Question: I add a height layout constraint in code to my UICollectionViewCell subclass that sets the height based on the length of the text. <URL> I can post the code for the height calculations but I don't think that's the problem because it works perfectly for the first 4 cells, but then crashes on the 5th cell.
'''
@property (weak, nonatomic) UILabel *name;
'''
This is how I create the constraint.
'''
NSLayoutConstraint *labelHeightContraint = [NSLayoutConstraint constraintWithItem:self.name attribute:NSLayoutAttributeHeight relatedBy:NSLayoutRelationEqual toItem:nil attribute:NSLayoutAttributeNotAnAttribute multiplier:1.0f constant:labelSize.height];
[self.name addConstraint:labelHeightContraint];
'''
And this is the error I get.
'''
Unable to simultaneously satisfy constraints.
(
"<NSLayoutConstraint:0x9ff8770 V:[UILabel:0x9ff72d0(60.843)]>",
"<NSLayoutConstraint:0x9feb590 V:[UILabel:0x9ff72d0(40.562)]>"
)
'''
It seems I have 2 height constraints which makes no sense to me. In Interface Building I don't have height constraints (see screenshot).

Printing out the constraints before the crash shows a height constraint.
'''
<__NSArrayM 0x9eb0a00>(
<NSLayoutConstraint:0x9ea1670 V:[UILabel:0x9eb2e30(60.843)]>,
<NSContentSizeLayoutConstraint:0x9fa0580 H:[UILabel:0x9eb2e30(72)] Hug:251 CompressionResistance:750>,
<NSContentSizeLayoutConstraint:0x9fa7bf0 V:[UILabel:0x9eb2e30(61)] Hug:251 CompressionResistance:750>
)
'''
The constraint I calculate is
'''
<NSLayoutConstraint:0x9ea9b50 V:[UILabel:0x9eb2e30(40.562)]>
'''
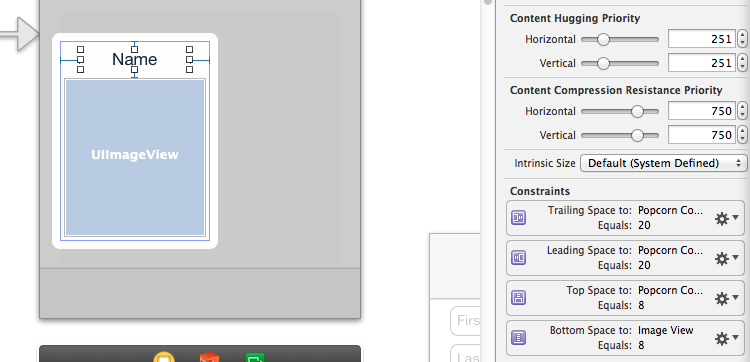
Answer: 'UICollectionView' reuses the all of it's 'UICollectionViewCell' instances.. When one was taken offscreen, it was reused. Different cells required different heights, so the height constraints were different for each cell. The height constraints were not removed when the cell was reused, so that was the cause of multiple height constraints and the crash.
The solution was to not use auto layout and just modify the frame (Yes I tried removing the height constraint, didn't work).
'''
CGRect labelFrame = self.name.frame;
labelFrame.size.height = labelSize.height;
self.name.frame = labelFrame;
'''